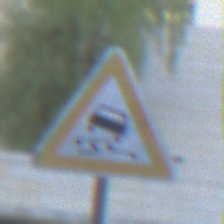
Verkehrszeichen: SchleuderOderRutschgefahr
Umgebung: Outdoor, Urban
Tageszeit: SunriseSunset
Wetter: Clear
Licht: Natural
Jahreszeit: NotSpecified
Kontrast: LowContrast